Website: bh-photo
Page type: billing-address
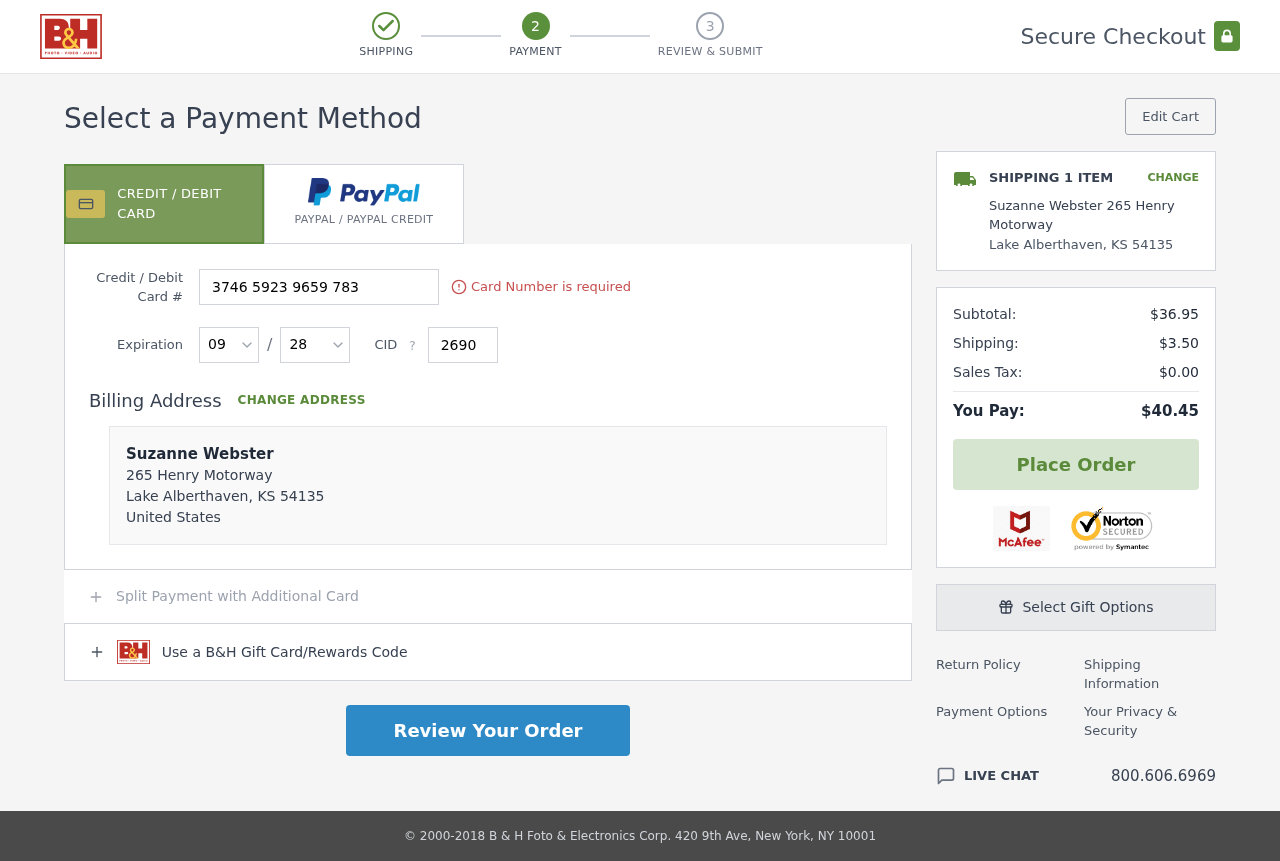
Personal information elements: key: PII_CARD_CVV
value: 2690
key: PII_CARD_EXPIRY_MONTH
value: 09
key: PII_CARD_EXPIRY_YEAR
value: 28
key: PII_CARD_NUMBER
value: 3746 5923 9659 783
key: PII_CITY
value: Lake Alberthaven
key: PII_COUNTRY
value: United States
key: PII_FULLNAME
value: Suzanne Webster
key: PII_FULLNAME2
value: Suzanne Webster
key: PII_POSTCODE
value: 54135
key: PII_STATE_ABBR
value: KS
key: PII_STREET
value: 265 Henry Motorway
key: PII_POSTCODE_FULL
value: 54135
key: PII_POSTCODE_NUMERIC
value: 54135
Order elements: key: ORDER_NUM_ITEMS
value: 1
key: ORDER_SUBTOTAL
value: $36.95
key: ORDER_SHIPPING_COST
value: $3.50
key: ORDER_TAX
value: $0.00
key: ORDER_TOTAL
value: $40.45